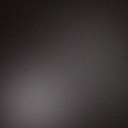
Screen state: off